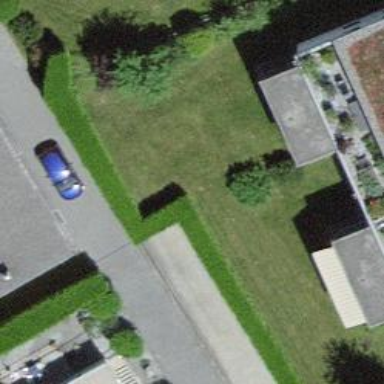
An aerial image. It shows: Parking entrance.